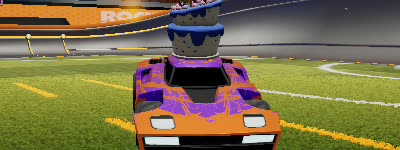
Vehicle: breakout